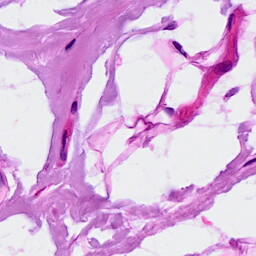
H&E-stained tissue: Breast